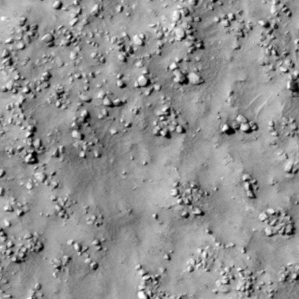
Label: non_frost